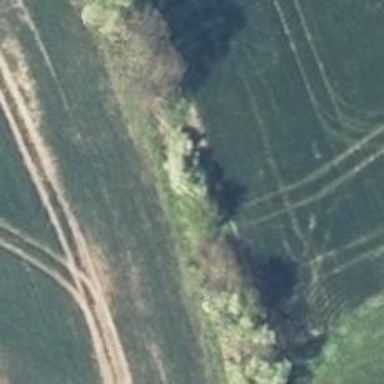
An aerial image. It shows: Row of trees in natural setting.